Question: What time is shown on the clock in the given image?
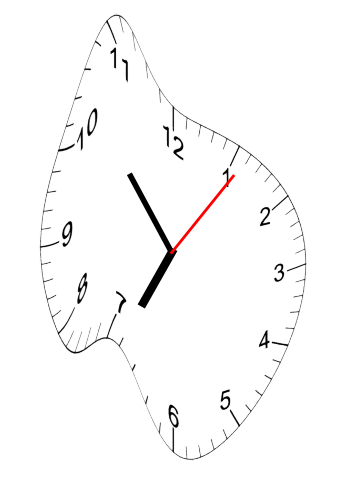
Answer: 06:53:06